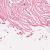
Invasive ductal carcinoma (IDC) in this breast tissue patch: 1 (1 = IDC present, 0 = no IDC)